Question: I'm trying to create plots where the x-axis ALSO appears above the plot as well as the y-axis to the right of the plot. Both should contain the same ticks as the normal axis, but NOT the axis text. This should result in a "box" with helpful tick-marks around the plot. I would also like to have smaller ticks in-between my major ticks (that are labelled) that do not have a label. Here is a figure I made:
<URL>
I also drew in pink what I would like to achieve in R:

My code for this plot:
'''
p <- p + xlab("") + ylab("") + theme(legend.position = "none") + theme(axis.ticks.length = unit(-0.25, "cm"), axis.text.x = element_text(size = 30, hjust=1)) + theme(axis.text.y = element_text(size=35, hjust = 1), strip.text = element_text(size=35), axis.title.y = element_text(size = 40), legend.text = element_text(size=30), axis.title.x = element_text(size=40), legend.title = element_text(size=45))
p <- p + theme(text = element_text(family = "Helvetica")) + scale_x_continuous(limits=c(-0.5, 25), breaks = c(0, 2, 4, 6, 8, 24)) + theme(legend.background = element_rect(color = "black", linetype = "solid")) + scale_colour_manual(values = cbpallette)
p <- p + theme(legend.key.size = unit(2.5, "cm")) + theme(axis.text.x = element_text(margin = margin(t = .5, unit = "cm")), axis.text.y = element_text(margin = margin(r = .5, unit = "cm")))
p
'''
*** Edit ***
Here is updated code, using Stefans advise. The figure looks like so, the ticks are there, the axis are missing:
<URL>
'''
p <- p + xlab("") + ylab("") + theme(legend.position = "none") + theme(axis.ticks.length = unit(-0.25, "cm"), axis.text.x = element_text(size = 30, hjust=1)) + theme(axis.text.y = element_text(size=35, hjust = 1, angle=45), strip.text = element_text(size=35), axis.title.y = element_text(size = 40), legend.text = element_text(size=30), axis.title.x = element_text(size=40))
p <- p + theme(text = element_text(family = "Helvetica")) + scale_colour_manual(values = cbpallette)
p <- p + theme(axis.text.x = element_text(margin = margin(t = .5, unit = "cm")), axis.text.y = element_text(margin = margin(r = .5, unit = "cm")))
p
'''
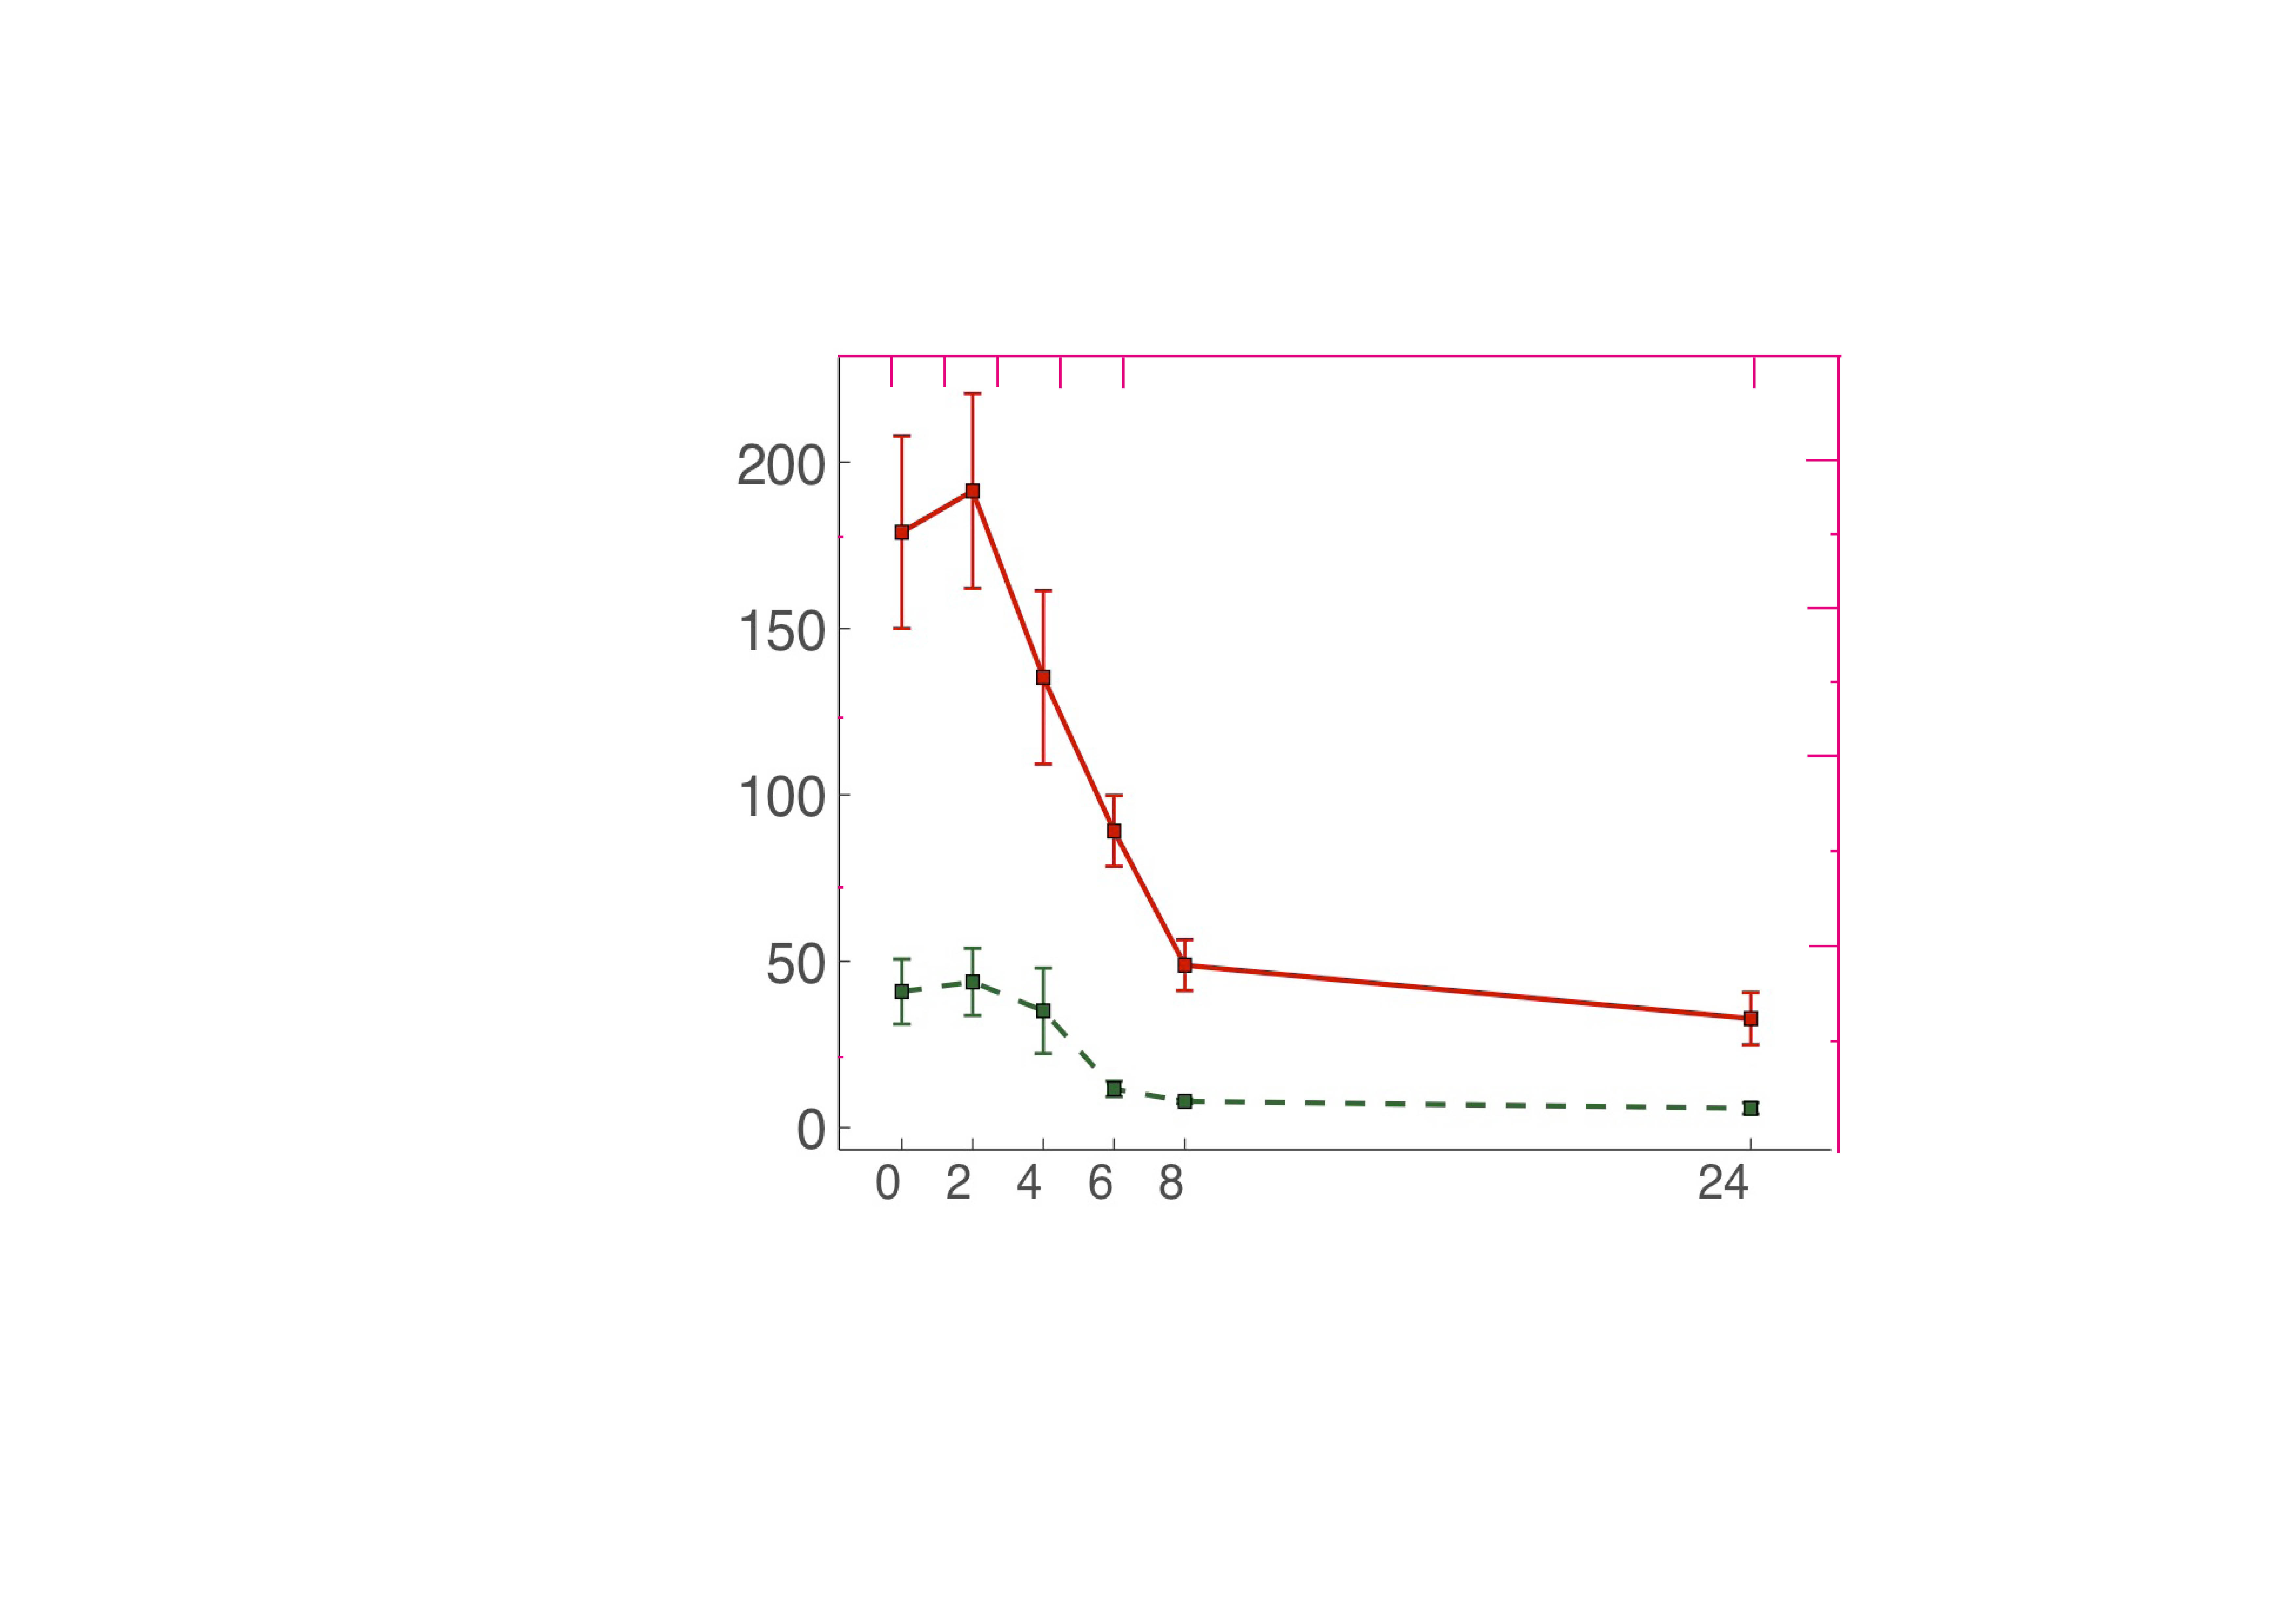
Answer: You could duplicate the axes using argument 'sec.axis = dup_axis()' for both scales like so:
'''
library(ggplot2)
ggplot(mtcars, aes(hp, mpg)) +
geom_point() +
scale_x_continuous(sec.axis = dup_axis(name = NULL, labels = NULL)) +
scale_y_continuous(sec.axis = dup_axis(name = NULL, labels = NULL))
'''